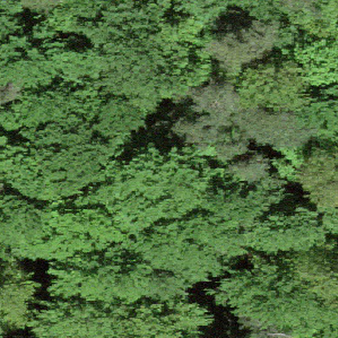
Label: other